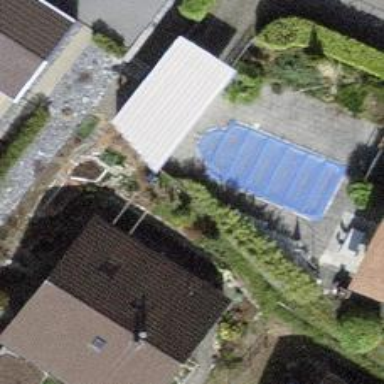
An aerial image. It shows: Swimming pool located in leisure land.